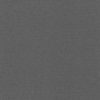
Label: dusty